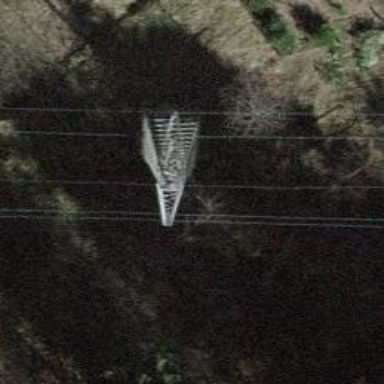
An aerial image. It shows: Power tower.